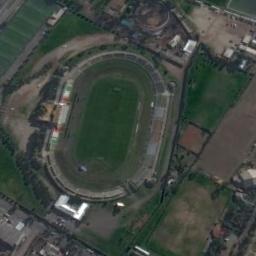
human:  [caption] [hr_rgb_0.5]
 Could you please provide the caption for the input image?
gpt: Oval stadium next to lawns and buildings .

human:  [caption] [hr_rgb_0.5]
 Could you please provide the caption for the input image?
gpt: The stadium is on the grass next to some trees .

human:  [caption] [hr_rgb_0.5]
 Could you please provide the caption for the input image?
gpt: This oval stadium has dense residential areas on three sides .

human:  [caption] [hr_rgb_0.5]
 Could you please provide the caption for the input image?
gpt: There are several buildings of different shapes next to the stadium .

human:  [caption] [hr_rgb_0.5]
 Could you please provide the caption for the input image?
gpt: There are some green lawns beside the stadium .